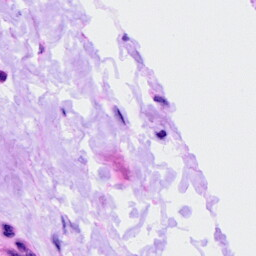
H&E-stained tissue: Ovarian